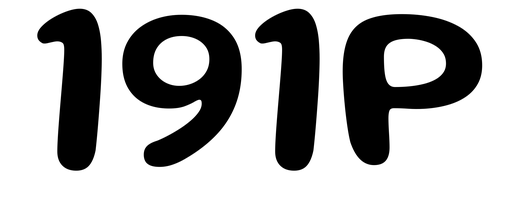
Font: Gluten_Medium